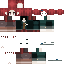
A female human skin with medium skin, wearing brown hood dressed in a red hoodie and brown pants, featuring a closed mouth.